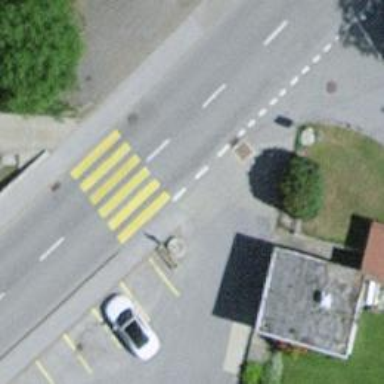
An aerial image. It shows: Uncontrolled zebra crossing on the road.